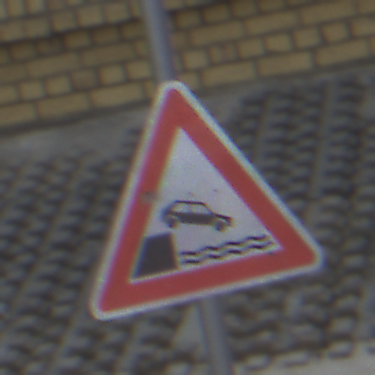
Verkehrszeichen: Ufer
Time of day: SunriseSunset
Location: Outdoor (Beach)
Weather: Overcast
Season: NotSpecified
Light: Natural